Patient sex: M
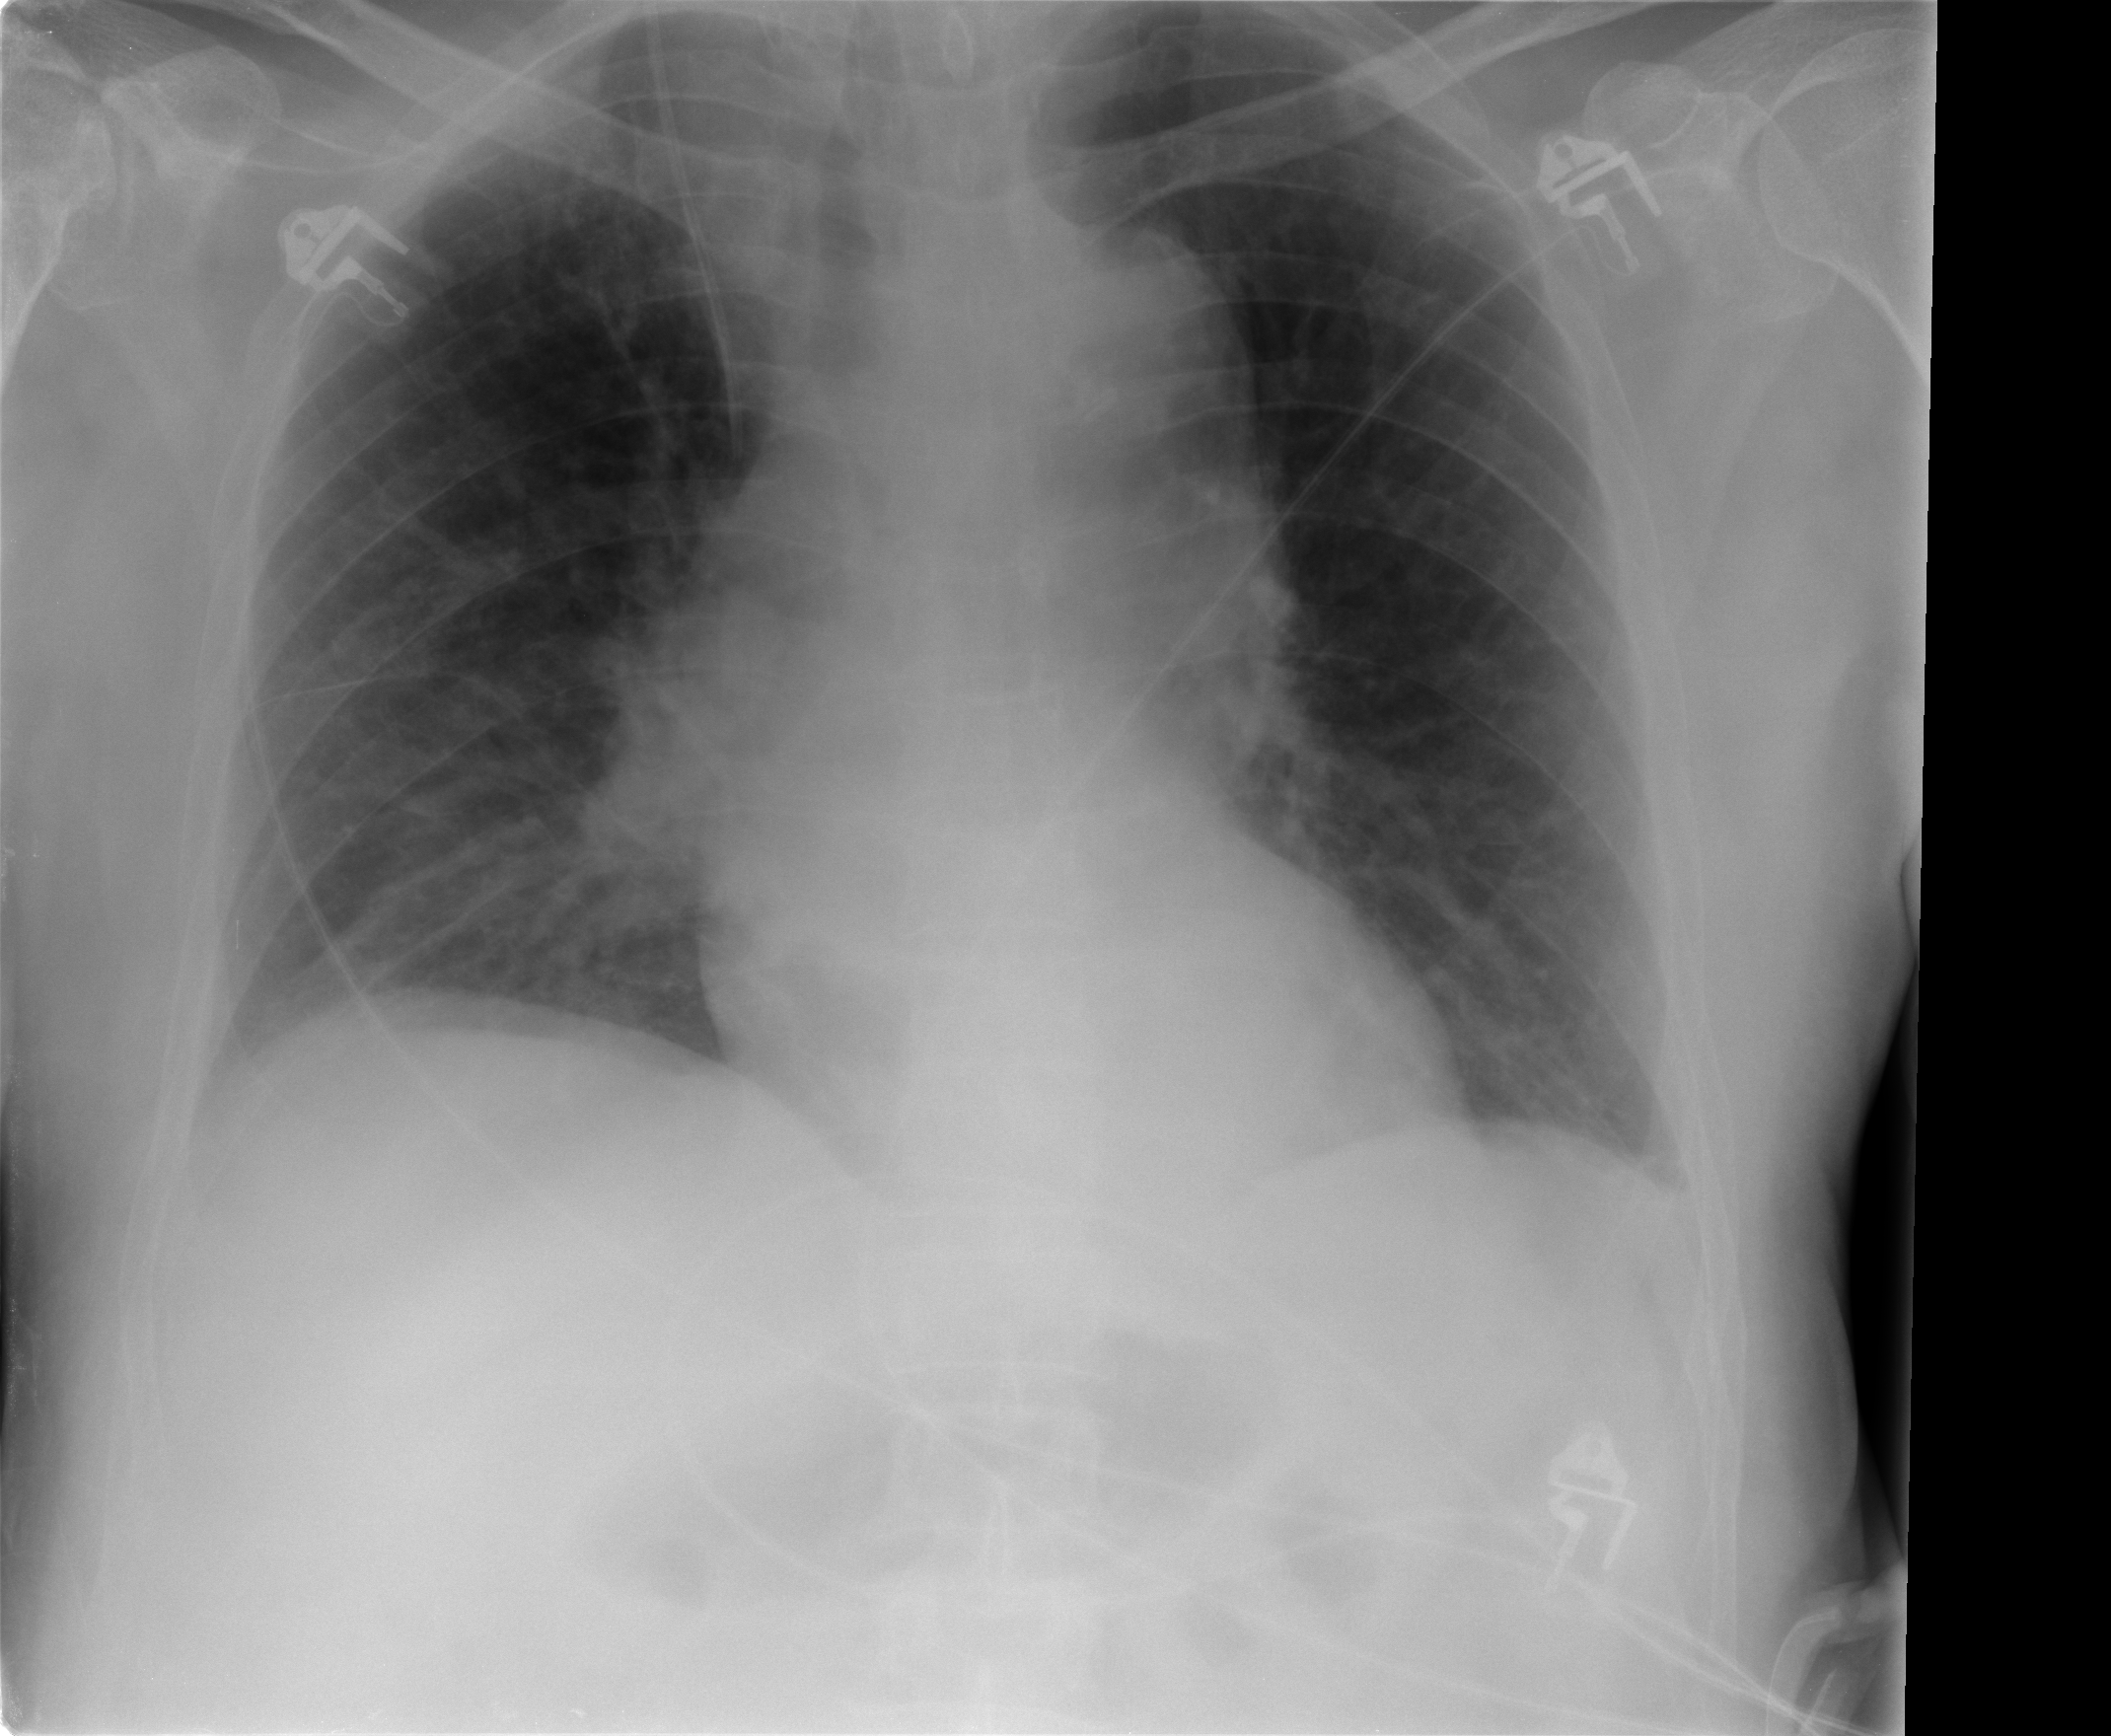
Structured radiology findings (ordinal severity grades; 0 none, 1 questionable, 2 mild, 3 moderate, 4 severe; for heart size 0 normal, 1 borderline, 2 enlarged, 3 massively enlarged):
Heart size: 0
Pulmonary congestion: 1
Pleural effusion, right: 0
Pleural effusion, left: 0
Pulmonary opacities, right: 0
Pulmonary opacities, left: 0
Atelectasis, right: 2
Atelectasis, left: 0